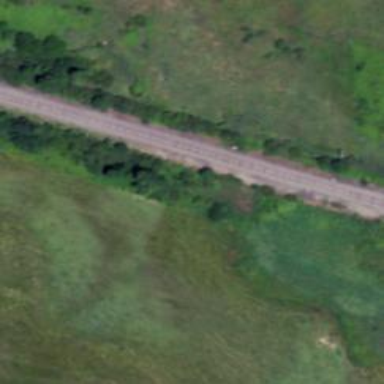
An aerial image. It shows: Railway track.